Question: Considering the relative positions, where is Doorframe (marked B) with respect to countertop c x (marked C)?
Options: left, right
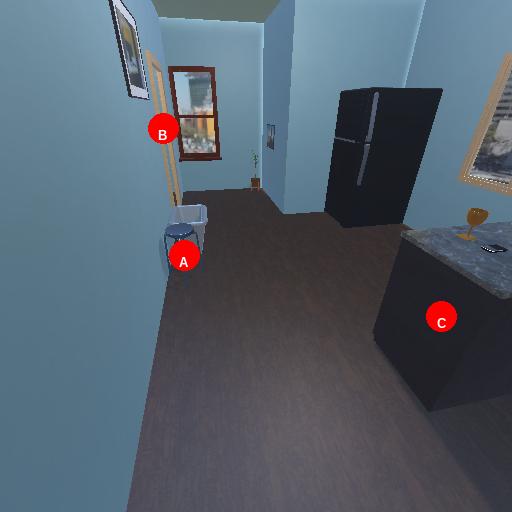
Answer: left